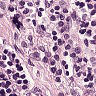
Metastatic tissue present: no